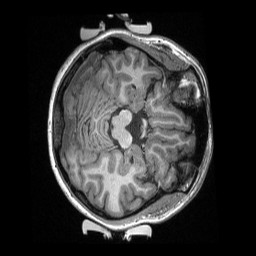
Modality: T1w
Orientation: axial
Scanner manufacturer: siemens
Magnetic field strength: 3 T
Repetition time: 2.3 s
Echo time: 0.00308 s